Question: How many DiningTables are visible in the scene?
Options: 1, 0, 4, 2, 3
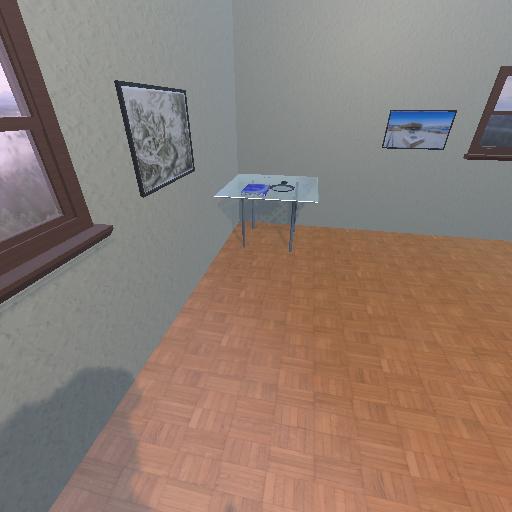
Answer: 1